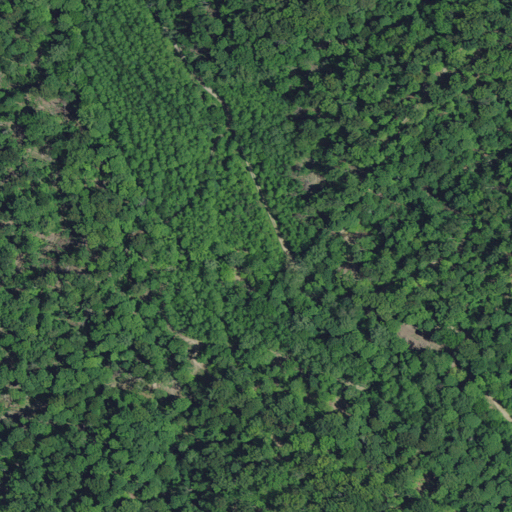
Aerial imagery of valley in Indiana named Ketter Hollow containing only deciduous forest